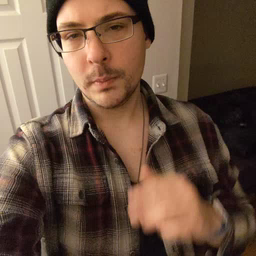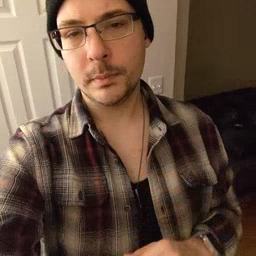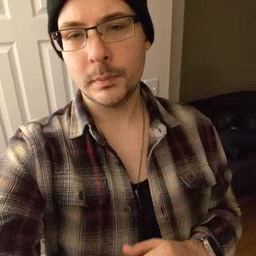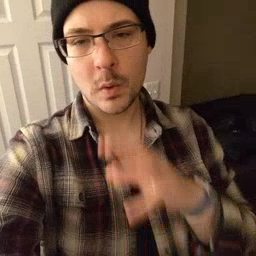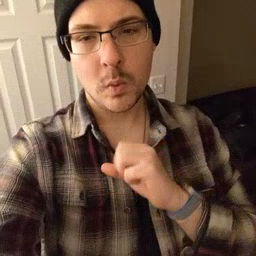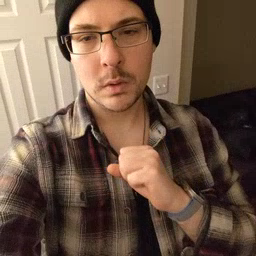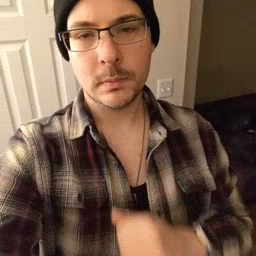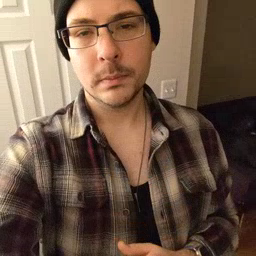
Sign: old